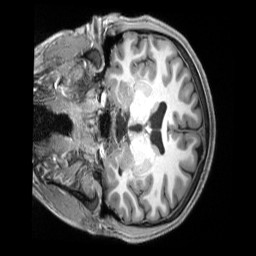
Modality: T1w
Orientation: coronal
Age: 24
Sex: male
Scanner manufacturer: siemens
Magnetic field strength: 3 T
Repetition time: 2.3 s
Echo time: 0.00229 s